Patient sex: F
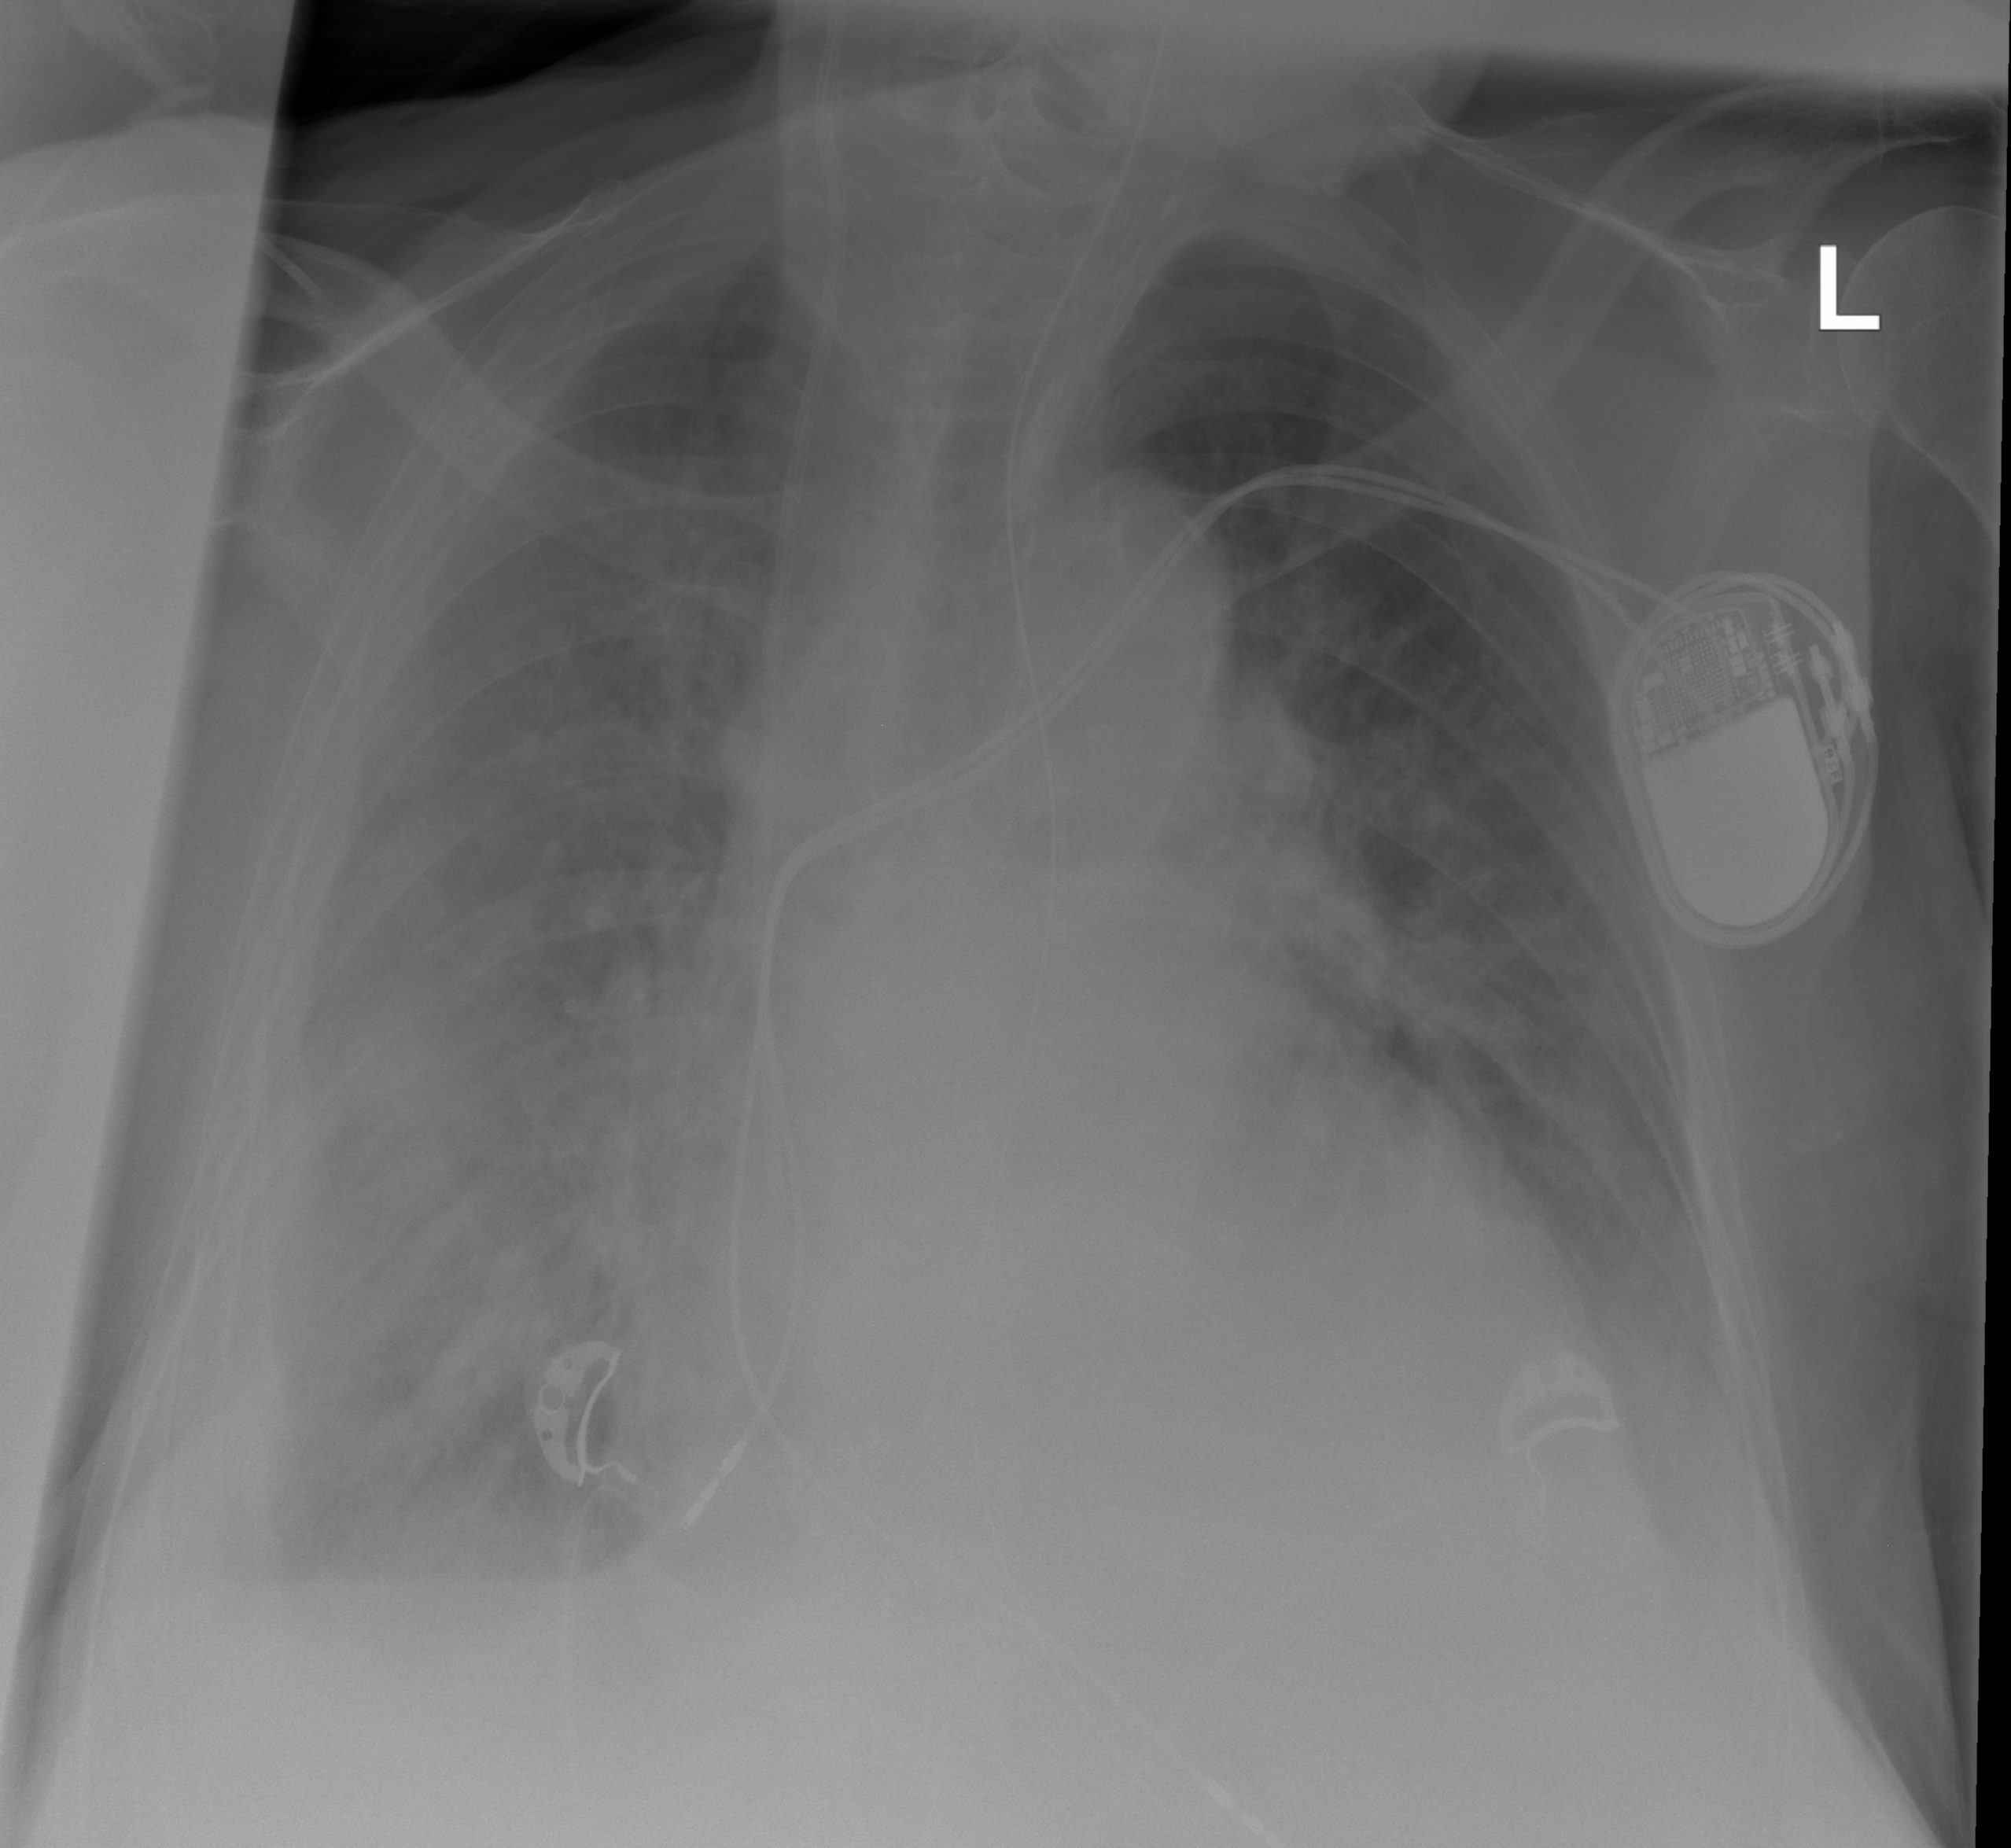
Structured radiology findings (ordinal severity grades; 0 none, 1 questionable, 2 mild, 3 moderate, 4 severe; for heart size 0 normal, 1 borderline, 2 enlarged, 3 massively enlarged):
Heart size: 2
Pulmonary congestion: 2
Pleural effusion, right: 3
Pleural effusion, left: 2
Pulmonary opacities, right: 3
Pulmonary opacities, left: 2
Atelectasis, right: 2
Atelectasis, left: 2